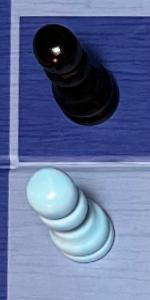
Label: Pawn_White